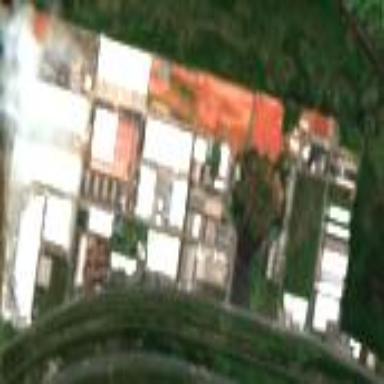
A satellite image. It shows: Intermodal freight terminal located in industrial area.